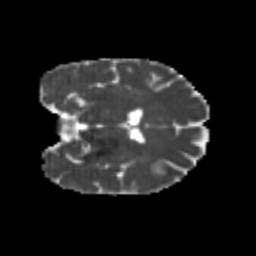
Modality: MD
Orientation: coronal
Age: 24
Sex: female
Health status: healthy
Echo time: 0.074 s